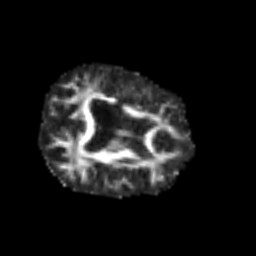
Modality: FA
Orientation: axial
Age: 51
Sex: female
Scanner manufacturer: siemens
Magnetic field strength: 3 T
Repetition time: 3.2 s
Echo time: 0.081 s